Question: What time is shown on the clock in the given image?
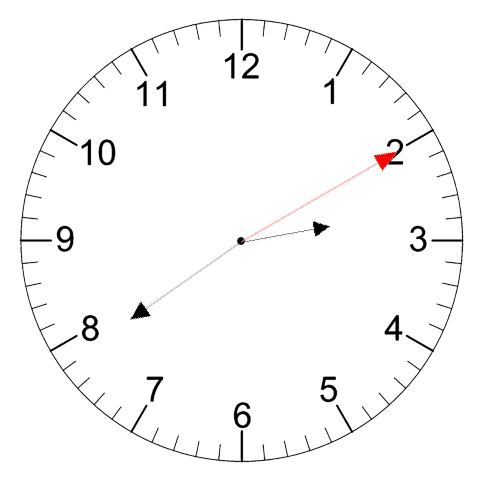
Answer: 02:39:10